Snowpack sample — Buffalo Mountain, Silverthorne, Colorado, USA (1/25/25, 10:11 AM MST)
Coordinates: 39.6222, -106.1139
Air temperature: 22 °F
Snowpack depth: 110 cm
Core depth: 20 cm
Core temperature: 48.2 °F
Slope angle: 12°, slope face: 102°
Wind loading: high
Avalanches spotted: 0
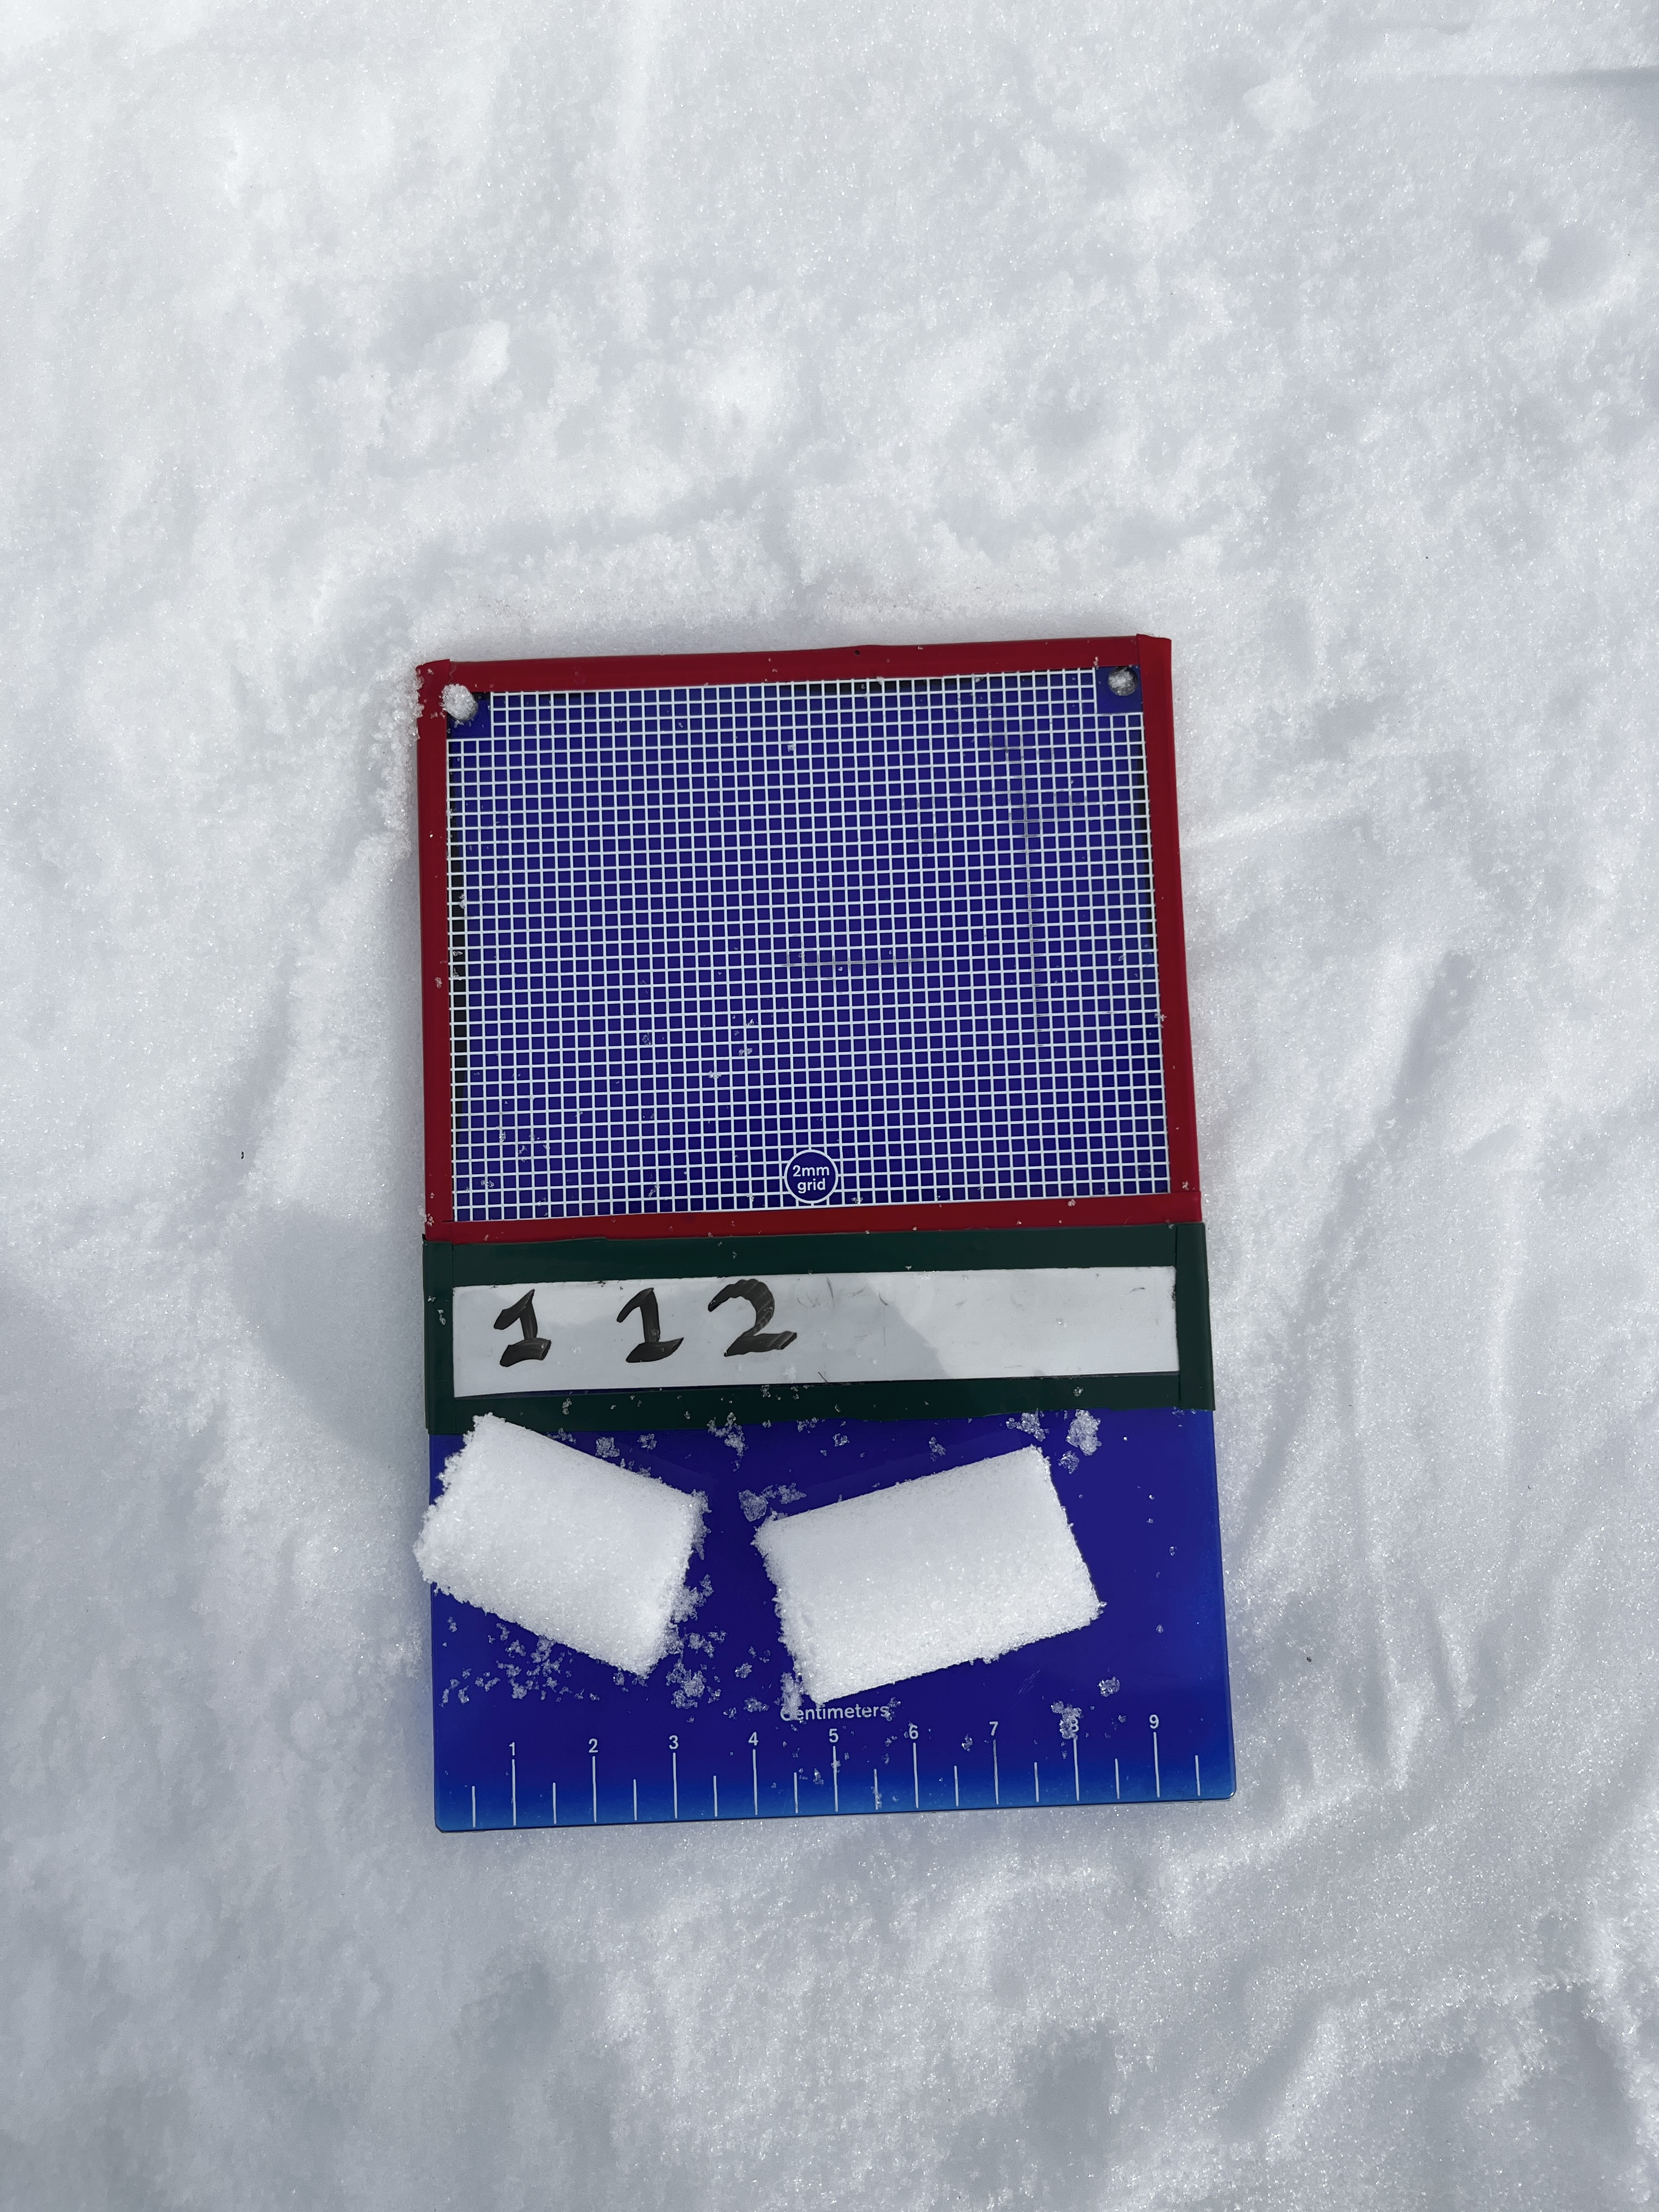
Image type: crystal_card
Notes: No avalanches nearby, collected on the outskirts of a fire break 15 meters from the treeline, on way to Buffalo and Red Mountain